Interaction volume radius: 10 \u00c5
Interaction volume height: 20 \u00c5
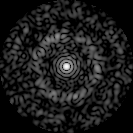
Disorder parameter: 0.824